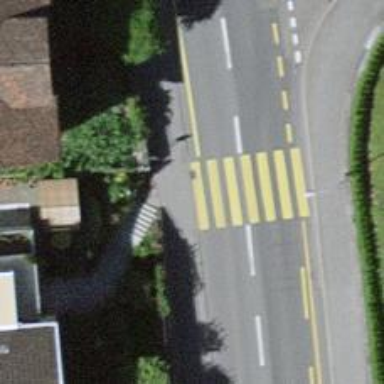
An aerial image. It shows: Kerb serving as barrier.